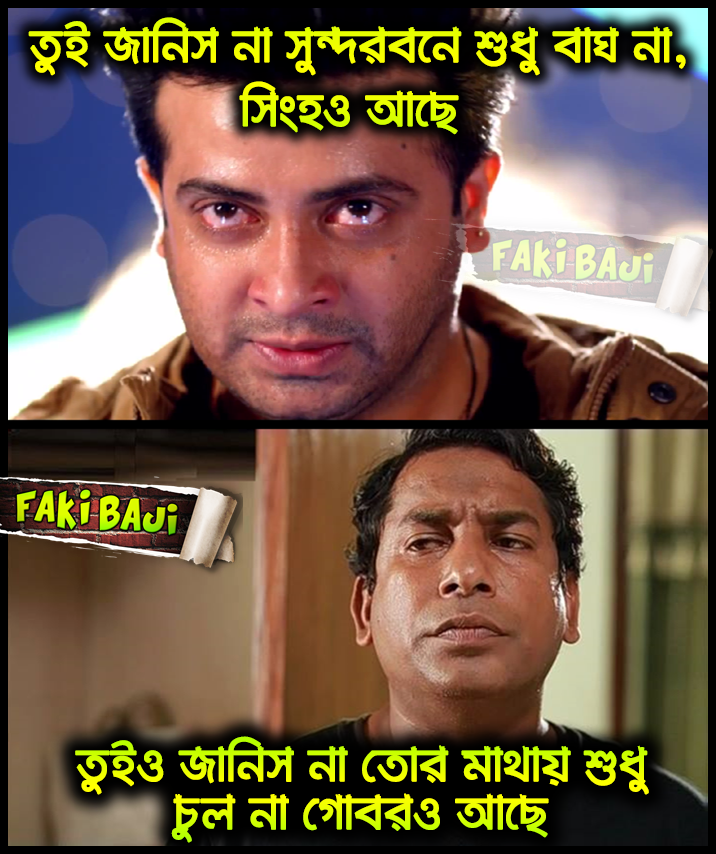
Caption: তুই জানিস না সুন্দরবনে শুধু বাঘ না, সিংহও আছে তুইও জানিস না তোর মাথায় শুধু চুল না গোবরও আছে
Label: non-hate